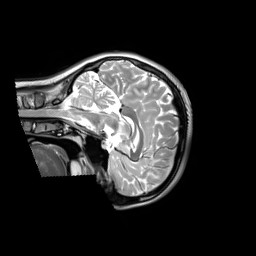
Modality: T2w
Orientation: sagittal
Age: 18
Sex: female
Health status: ill
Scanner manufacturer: siemens
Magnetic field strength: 3 T
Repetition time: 2.8 s
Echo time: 0.326 s